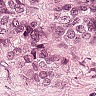
Metastatic tissue present: yes